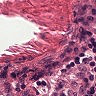
Metastatic tissue present: no